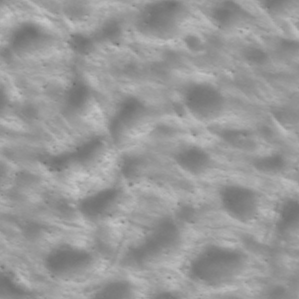
Label: non_frost